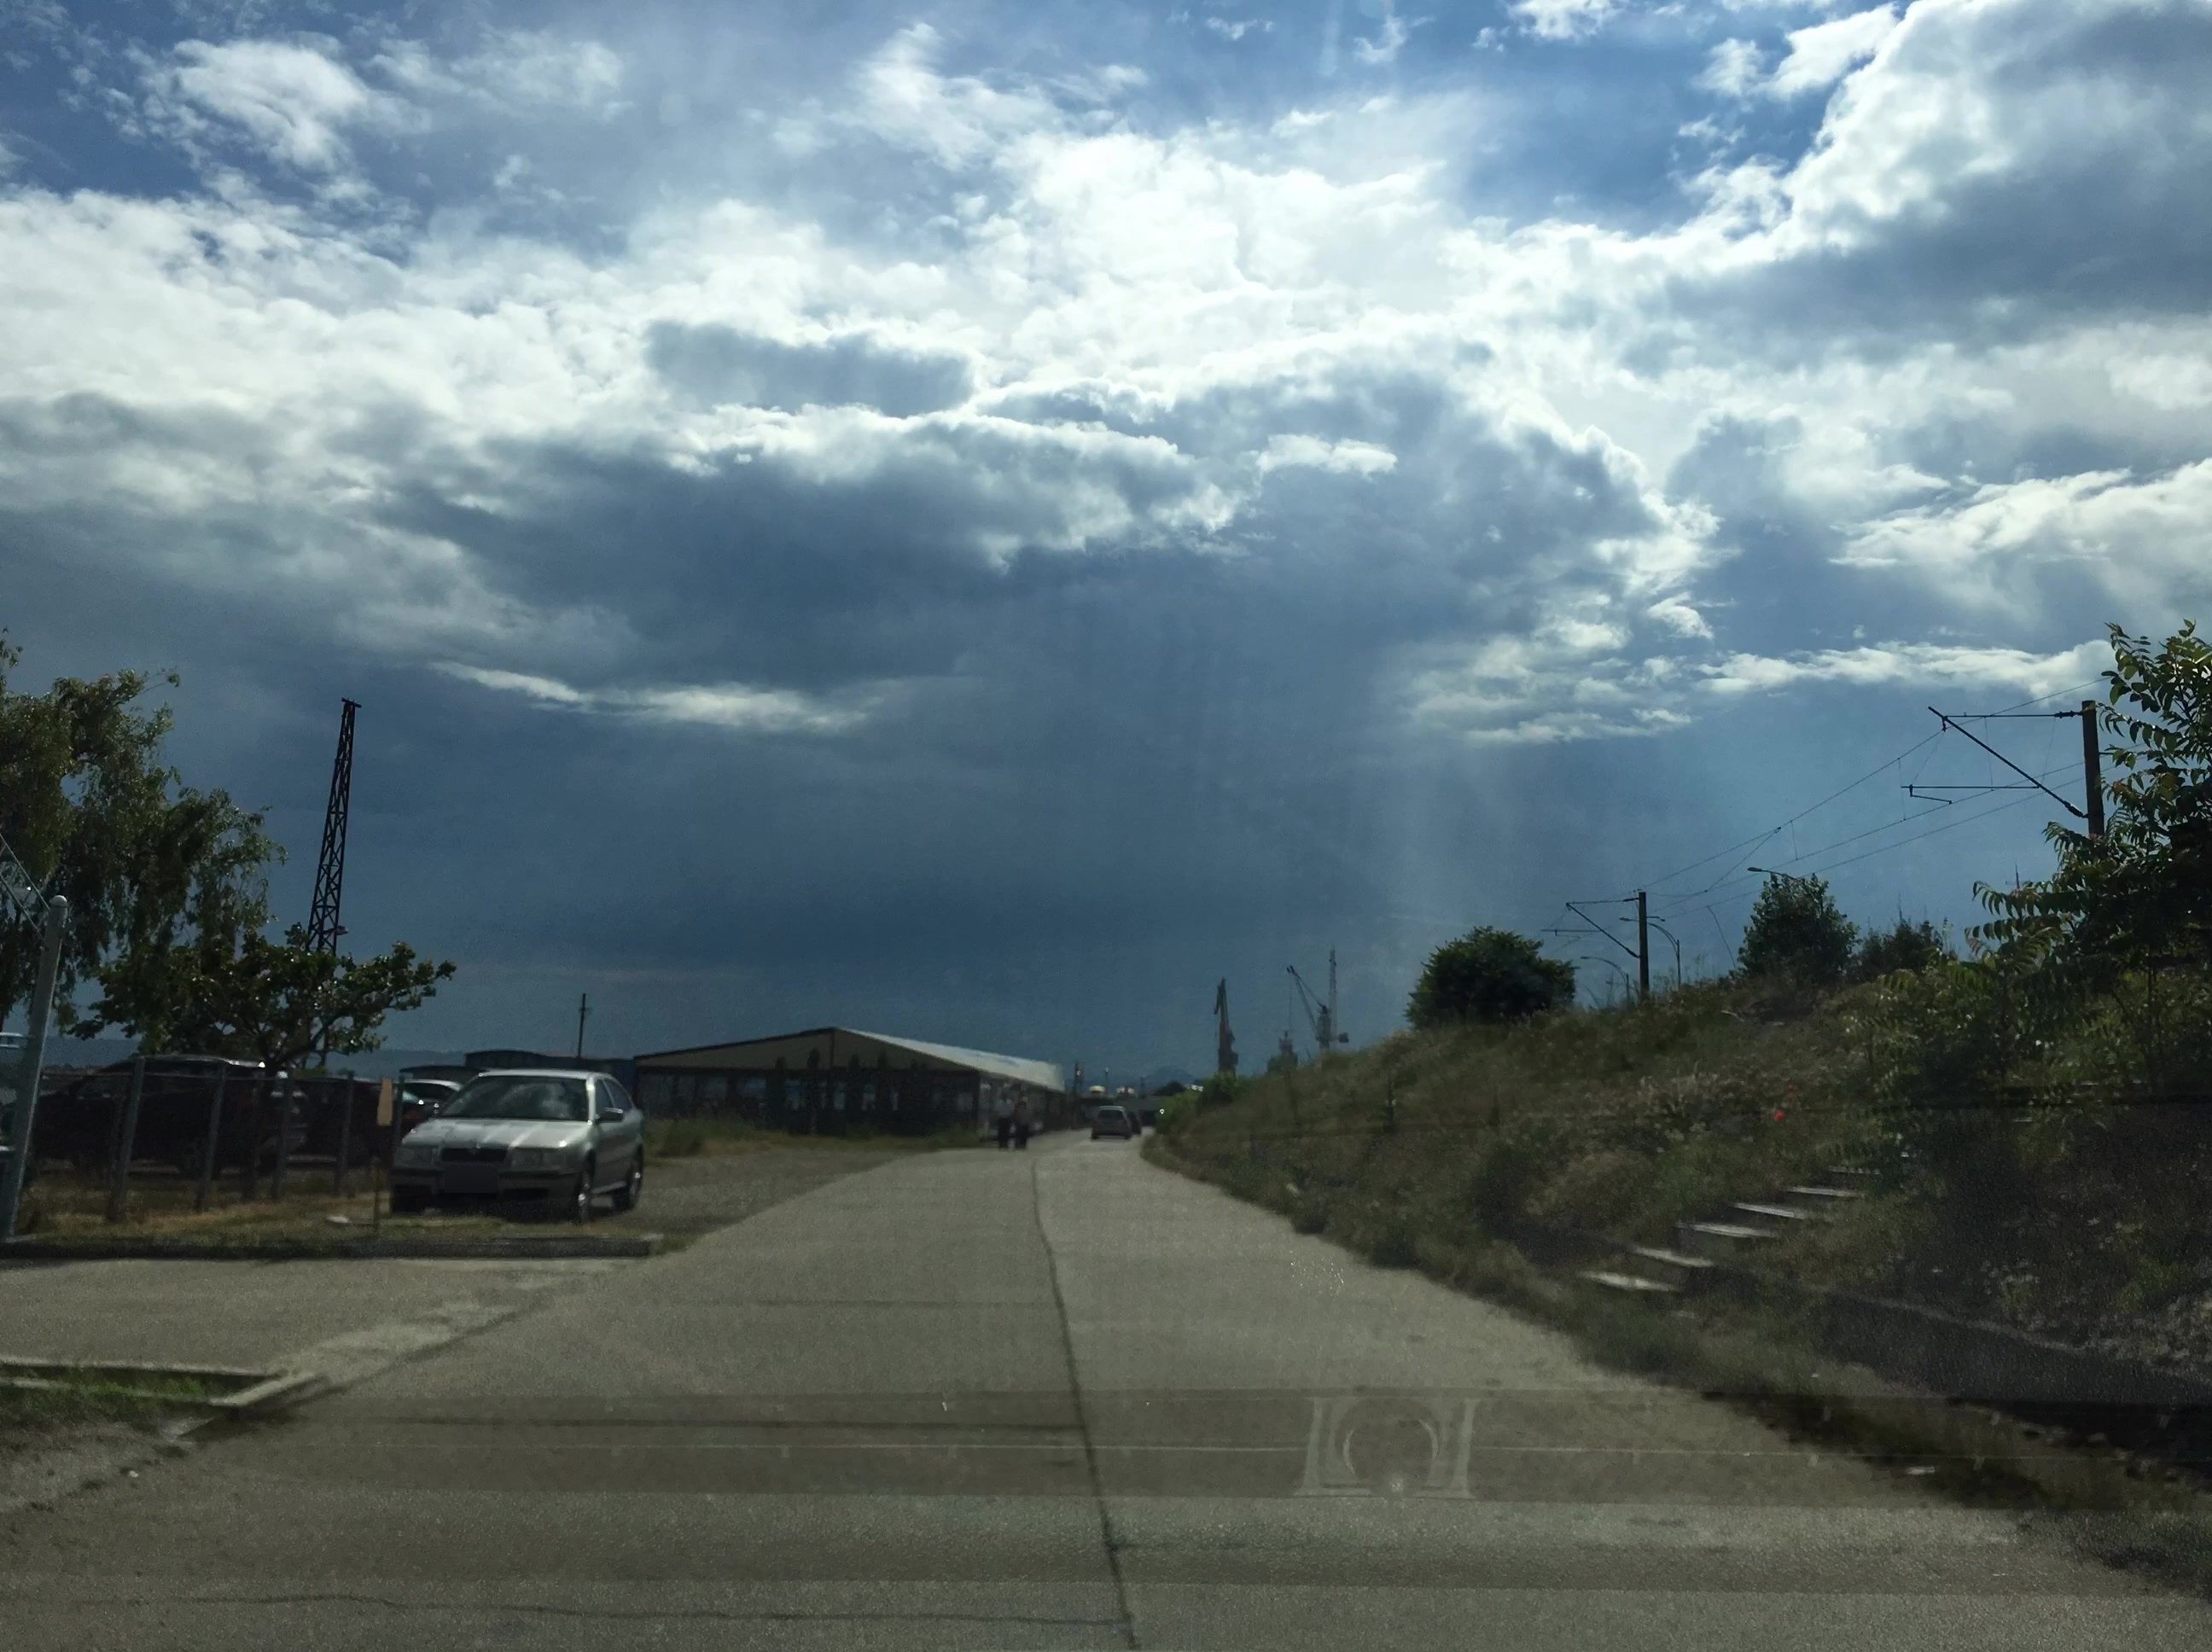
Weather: cloudy
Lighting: day
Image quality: good
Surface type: driving surface
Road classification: service, track
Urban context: urban centre
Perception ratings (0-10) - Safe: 1.78, Lively: 0.42, Beautiful: 6.66, Boring: 3.38, Depressing: 5.73, Wealthy: 3.76